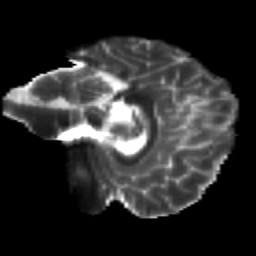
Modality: T2w
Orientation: sagittal
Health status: healthy
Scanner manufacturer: siemens
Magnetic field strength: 3 T
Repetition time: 12 s
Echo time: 0.092 s